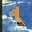
Label: 1